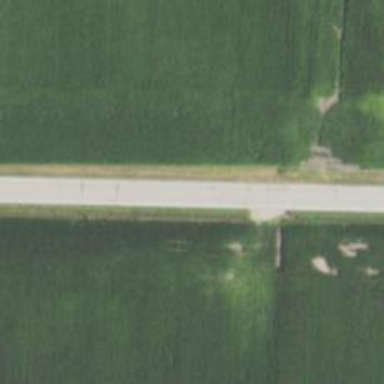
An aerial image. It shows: Primary highway.